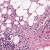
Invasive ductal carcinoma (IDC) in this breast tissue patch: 1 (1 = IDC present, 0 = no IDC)